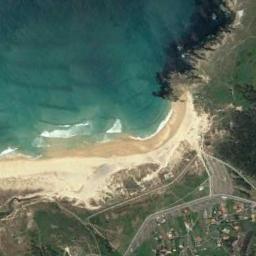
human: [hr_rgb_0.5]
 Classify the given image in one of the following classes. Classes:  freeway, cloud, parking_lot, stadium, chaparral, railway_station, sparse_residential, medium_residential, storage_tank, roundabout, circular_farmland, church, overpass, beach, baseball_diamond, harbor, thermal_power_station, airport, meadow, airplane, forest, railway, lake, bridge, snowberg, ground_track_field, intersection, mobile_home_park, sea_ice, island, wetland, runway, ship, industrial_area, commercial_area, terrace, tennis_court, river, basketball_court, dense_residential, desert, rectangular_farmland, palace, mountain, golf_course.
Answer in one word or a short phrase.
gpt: beach